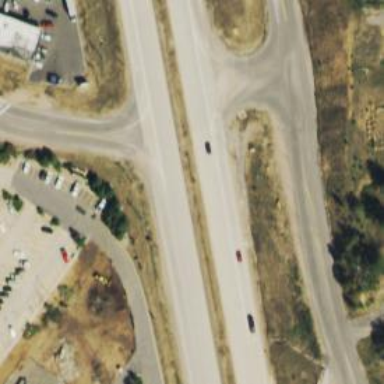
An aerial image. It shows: Trunk link highway.